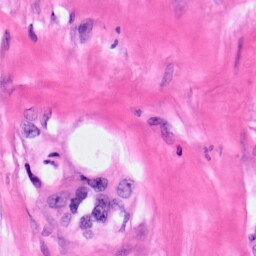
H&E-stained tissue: Pancreatic